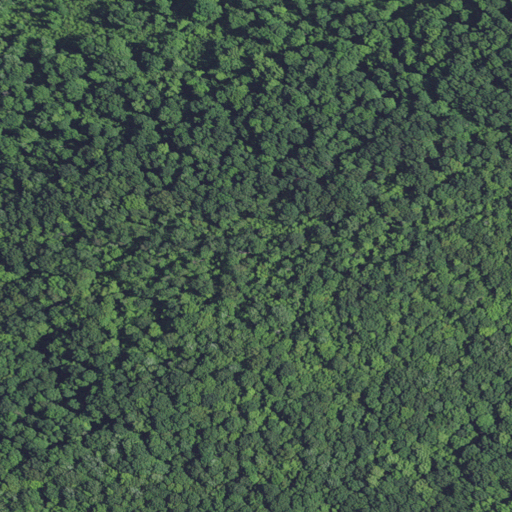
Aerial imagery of mountain in Kentucky named Hog Mountain containing deciduous forest, mixed forest, and shrub